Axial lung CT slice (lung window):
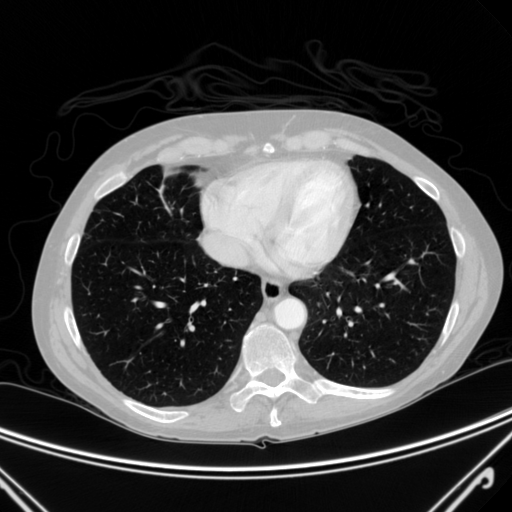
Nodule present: no